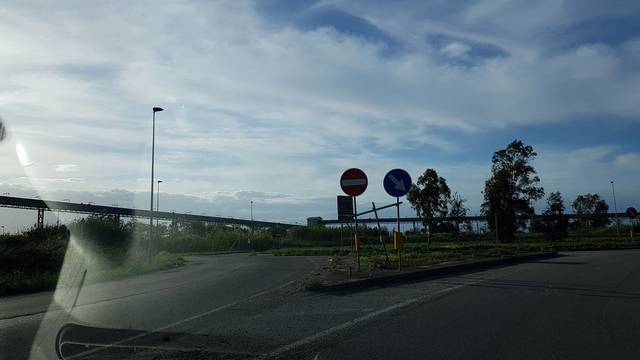
Region: Italy
Coordinates: 40.641, 17.965